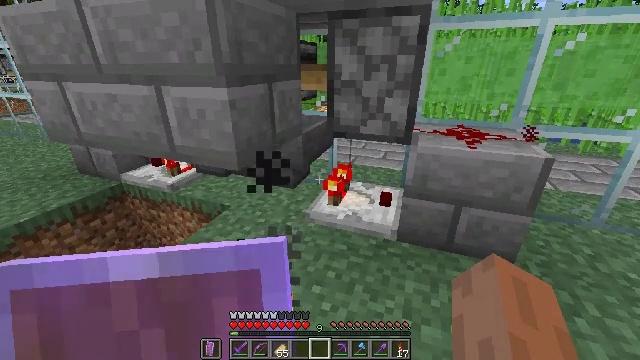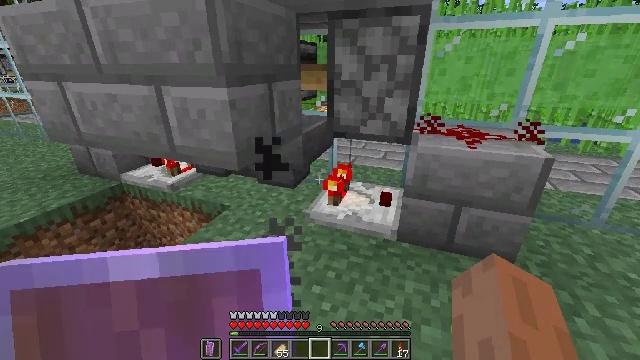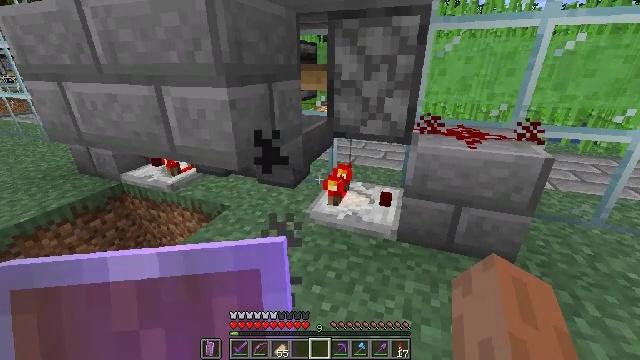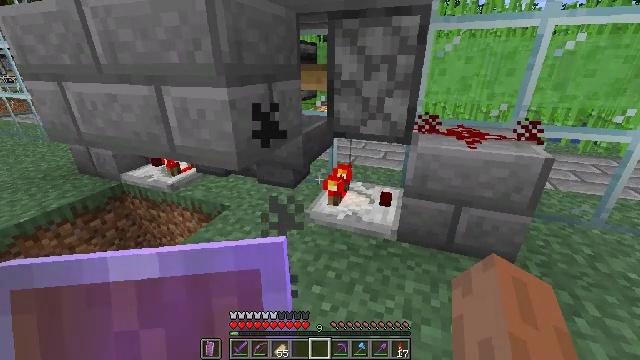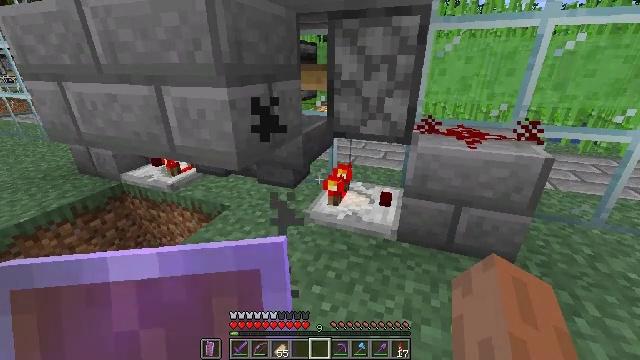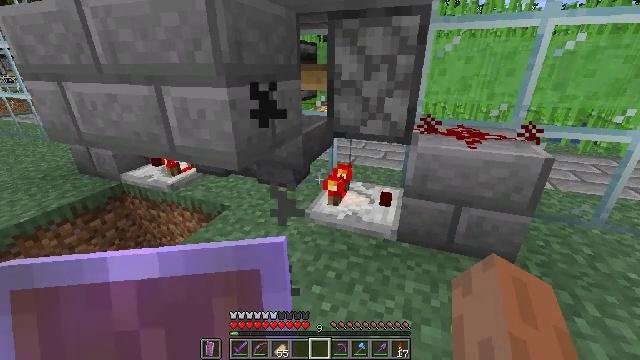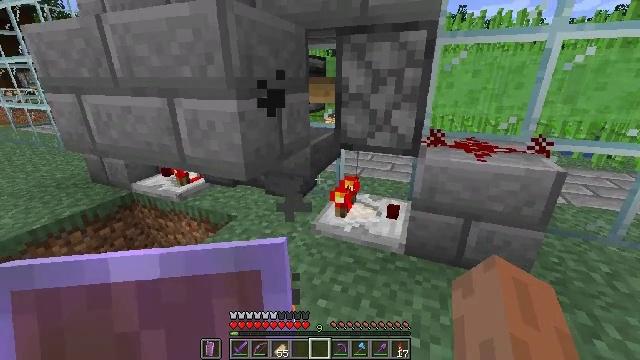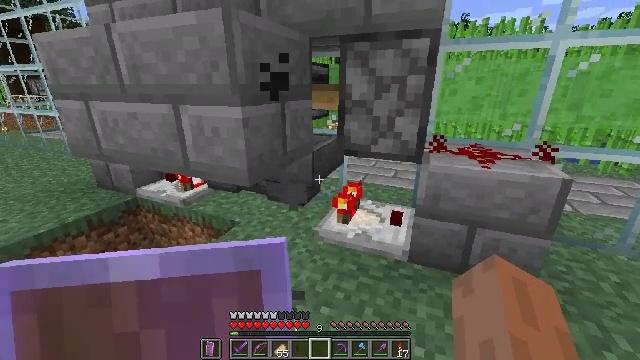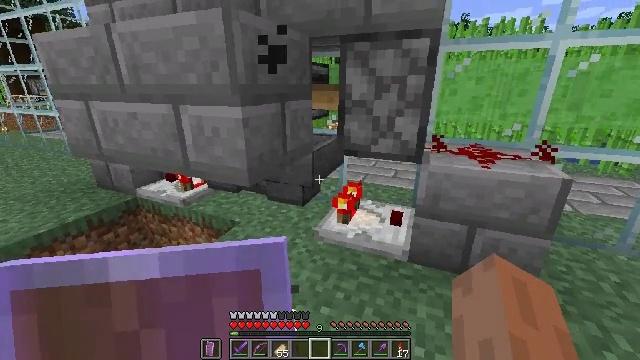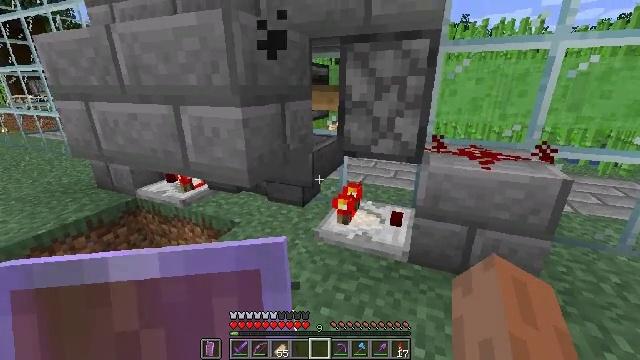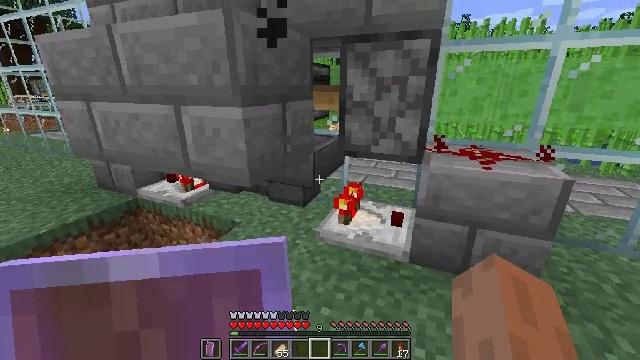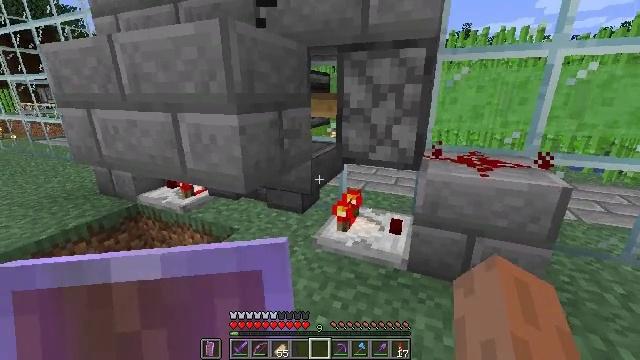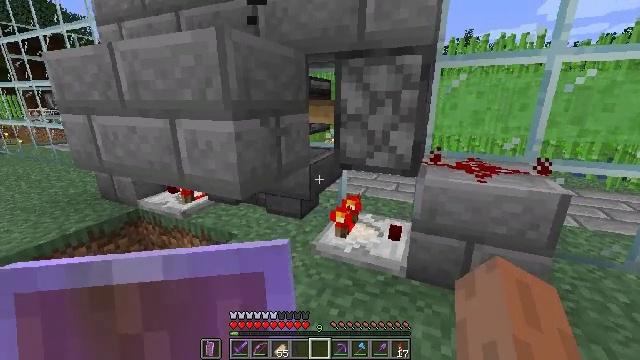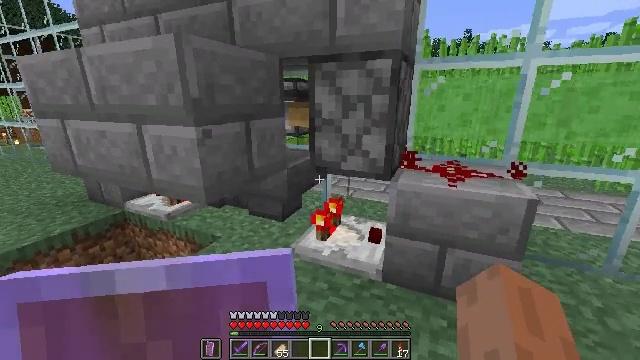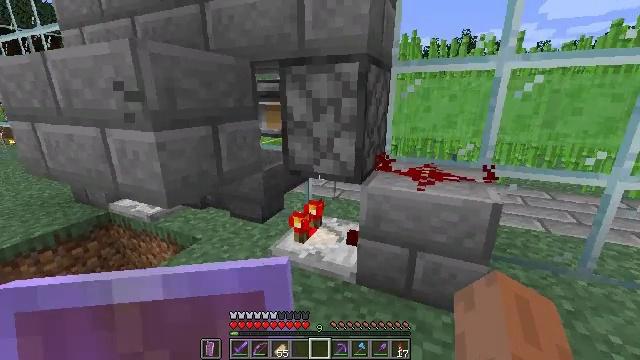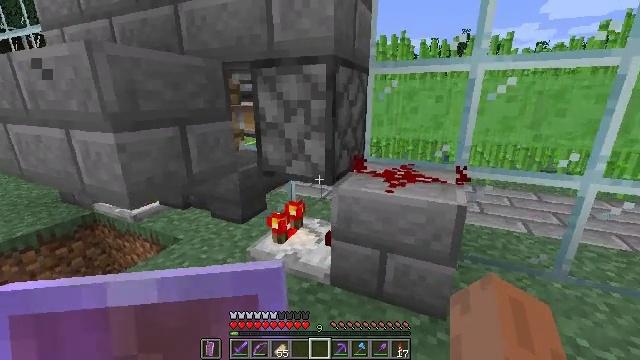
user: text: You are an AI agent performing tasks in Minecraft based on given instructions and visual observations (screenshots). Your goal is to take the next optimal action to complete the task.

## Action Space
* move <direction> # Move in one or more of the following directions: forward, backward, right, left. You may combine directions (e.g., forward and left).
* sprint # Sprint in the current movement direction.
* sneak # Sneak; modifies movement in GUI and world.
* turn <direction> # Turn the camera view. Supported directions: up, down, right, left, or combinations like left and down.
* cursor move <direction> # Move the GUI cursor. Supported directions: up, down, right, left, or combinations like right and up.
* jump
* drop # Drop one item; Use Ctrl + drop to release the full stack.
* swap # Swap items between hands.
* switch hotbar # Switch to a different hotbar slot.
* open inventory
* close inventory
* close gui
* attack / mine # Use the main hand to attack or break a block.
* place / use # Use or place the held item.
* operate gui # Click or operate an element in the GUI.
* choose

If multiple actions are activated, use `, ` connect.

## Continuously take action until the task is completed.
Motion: motion action
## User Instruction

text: Get stone bricks for construction purposes.
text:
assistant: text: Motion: no_op
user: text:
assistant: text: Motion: no_op
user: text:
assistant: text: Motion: no_op
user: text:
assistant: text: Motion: no_op
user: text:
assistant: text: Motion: no_op
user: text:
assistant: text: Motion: turn left and up
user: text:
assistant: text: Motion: turn up
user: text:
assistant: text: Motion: no_op
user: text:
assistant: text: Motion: no_op
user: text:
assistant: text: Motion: no_op
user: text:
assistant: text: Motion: move right, turn up
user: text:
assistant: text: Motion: move right, turn up
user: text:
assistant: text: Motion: move right
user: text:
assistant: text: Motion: move right
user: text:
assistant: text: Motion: move right
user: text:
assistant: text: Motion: move right
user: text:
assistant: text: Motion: move right
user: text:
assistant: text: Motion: move right
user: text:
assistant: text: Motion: move right
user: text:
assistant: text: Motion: move right
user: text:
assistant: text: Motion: move right
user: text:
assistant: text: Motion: move right
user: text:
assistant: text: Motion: move right, turn left
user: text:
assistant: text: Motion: no_op
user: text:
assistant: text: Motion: no_op
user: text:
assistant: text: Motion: no_op
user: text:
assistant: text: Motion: no_op
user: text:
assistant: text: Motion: no_op
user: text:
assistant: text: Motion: no_op
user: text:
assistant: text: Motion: no_op